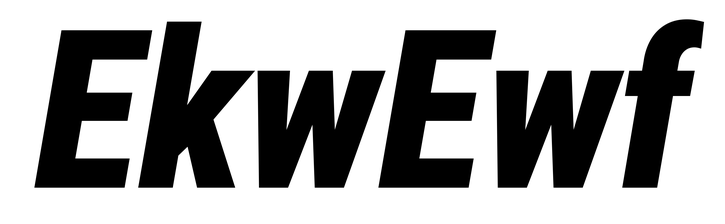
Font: Roboto-Italic_Condensed_Black_Italic